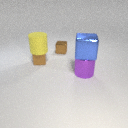
large purple metal cylinder below large blue metal cube